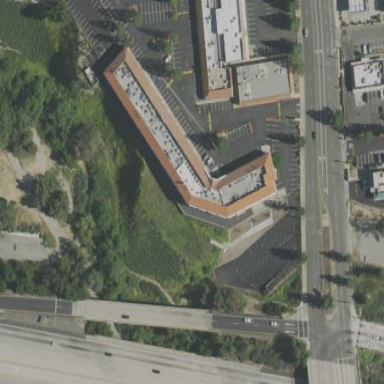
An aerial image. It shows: Retail building.